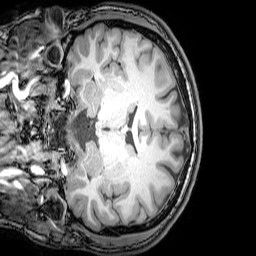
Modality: T1w
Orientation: coronal
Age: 25
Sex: male
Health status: healthy
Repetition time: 0.081 s
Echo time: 0.037 s